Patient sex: M
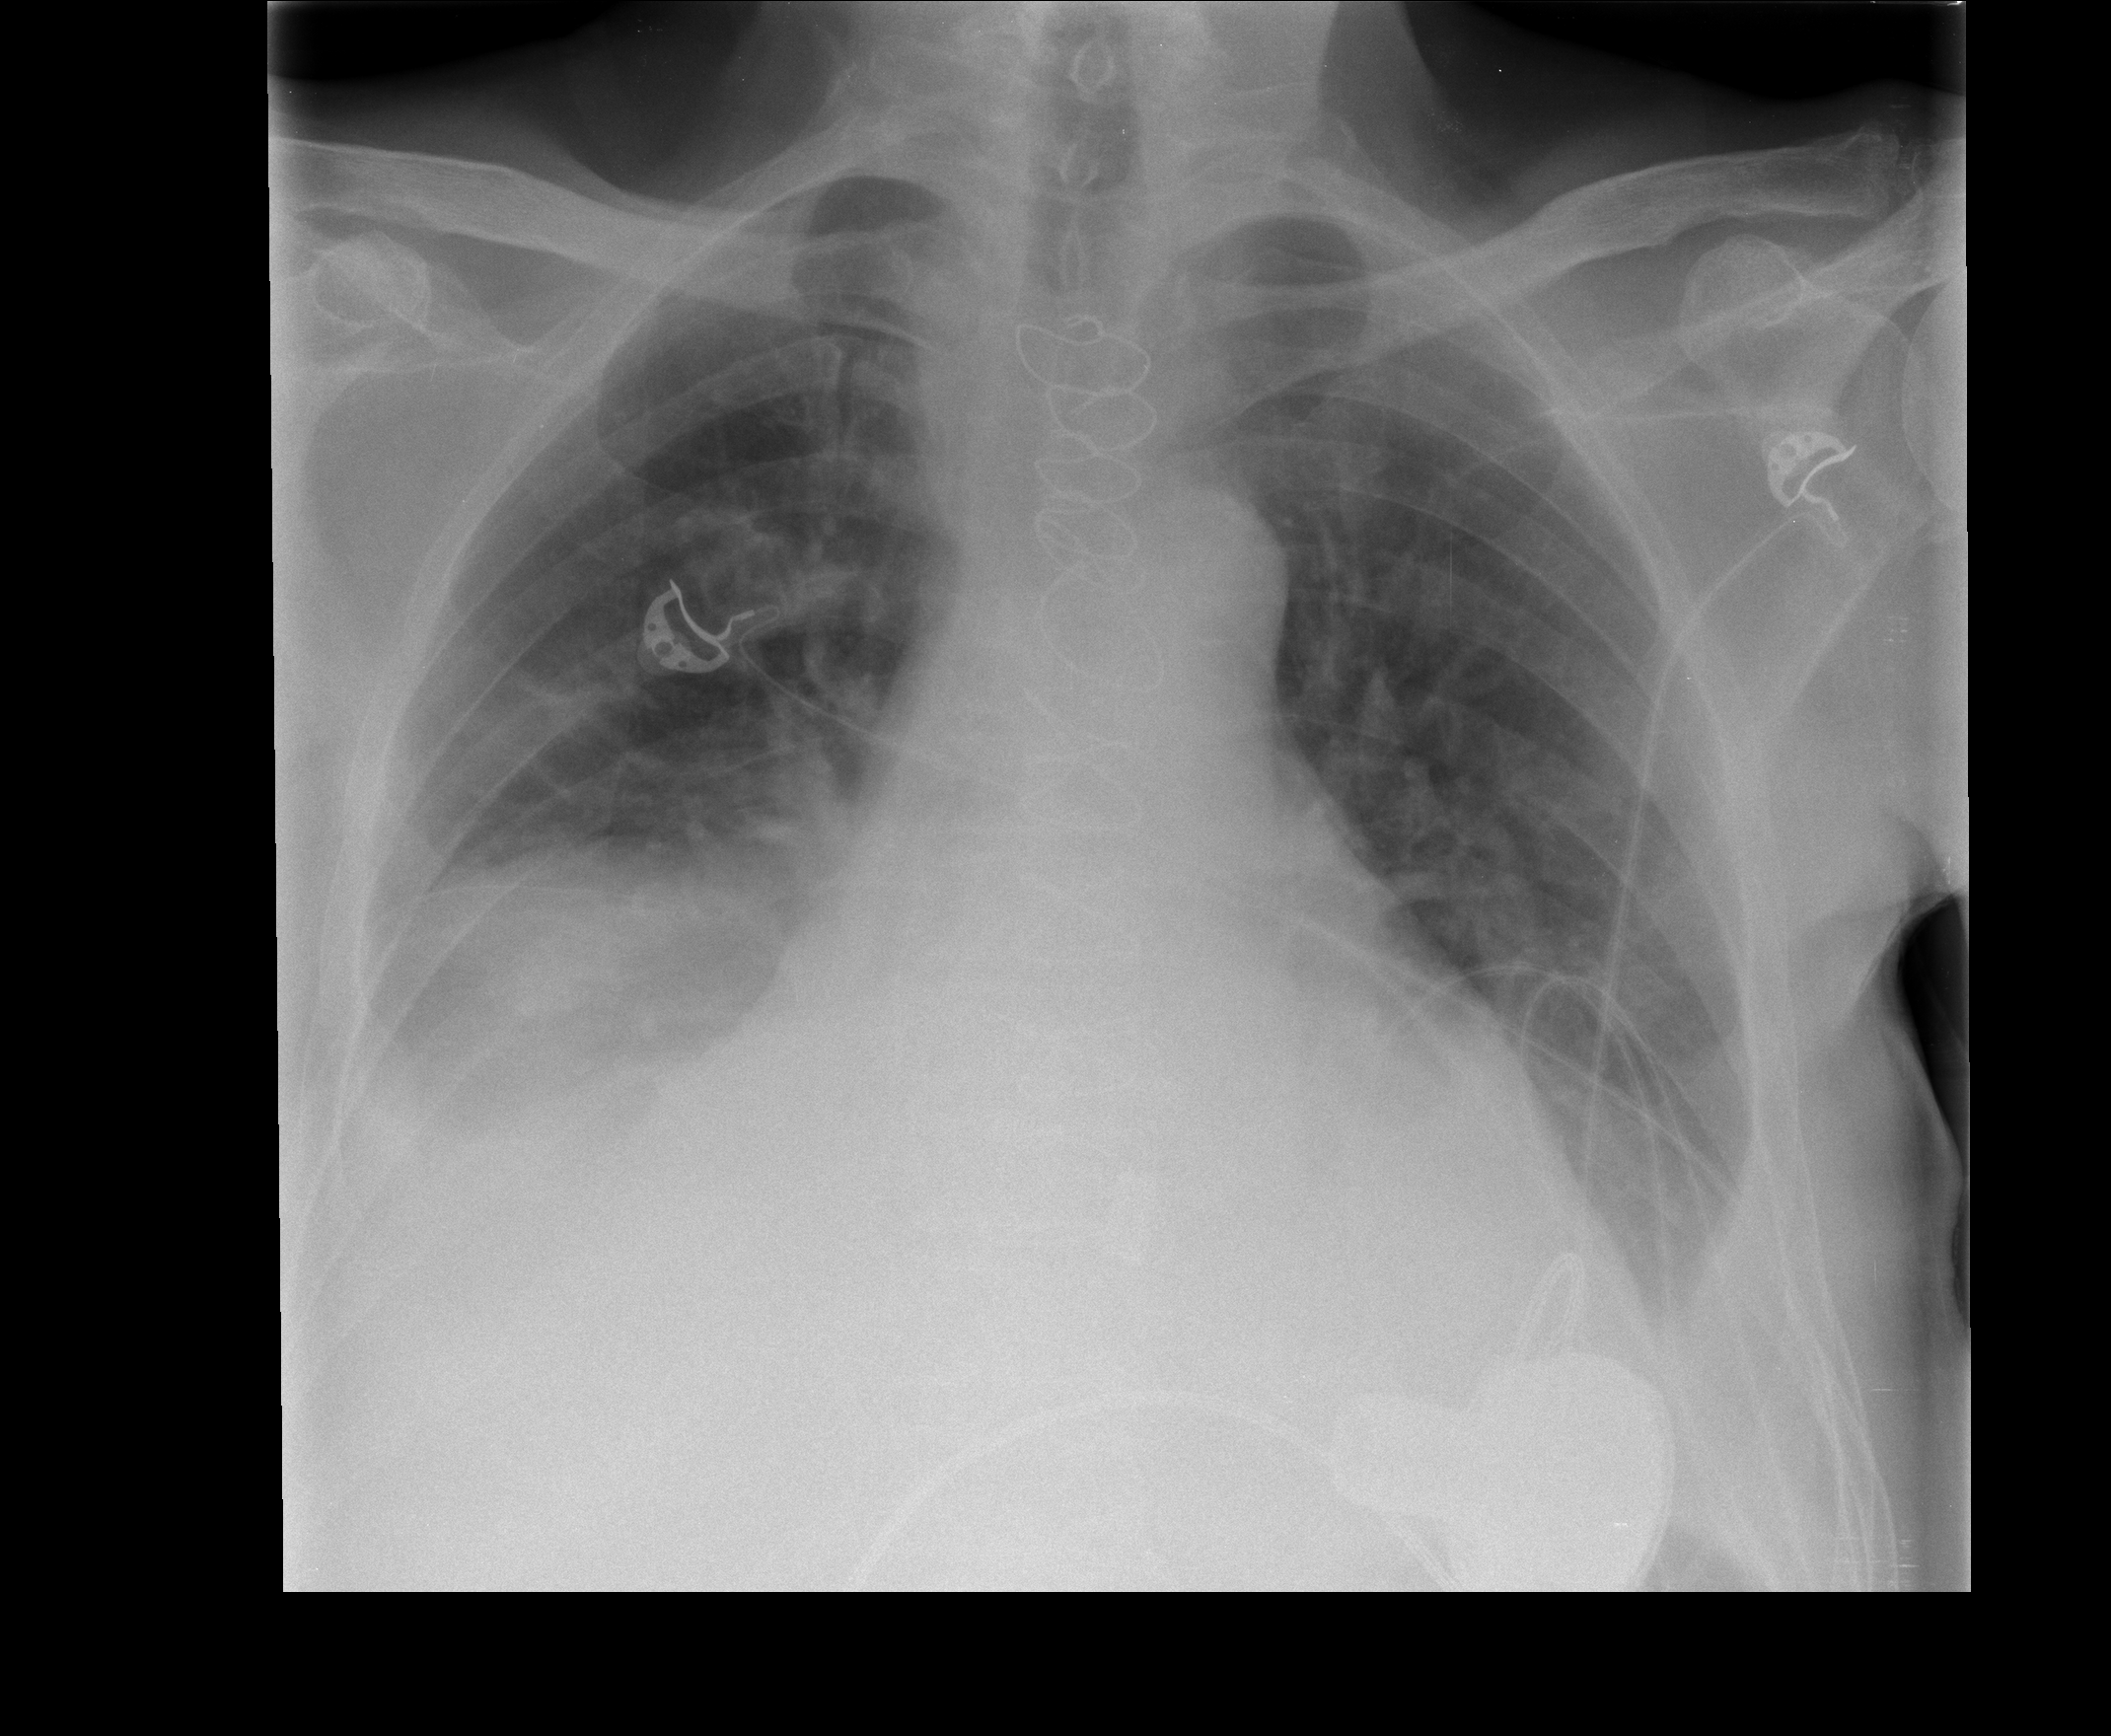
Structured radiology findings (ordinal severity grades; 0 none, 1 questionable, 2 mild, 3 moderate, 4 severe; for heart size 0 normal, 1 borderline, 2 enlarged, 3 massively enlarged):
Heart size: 3
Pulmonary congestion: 2
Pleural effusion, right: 2
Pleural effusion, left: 3
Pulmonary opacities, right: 2
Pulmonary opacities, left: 2
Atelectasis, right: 3
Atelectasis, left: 2